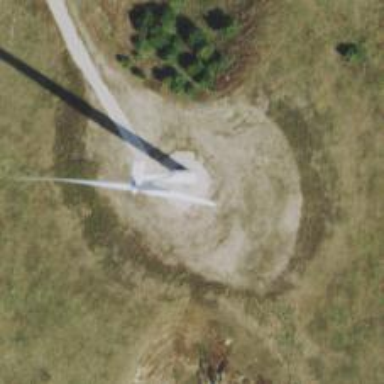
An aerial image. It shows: Wind generator using wind turbines of horizontal axis.